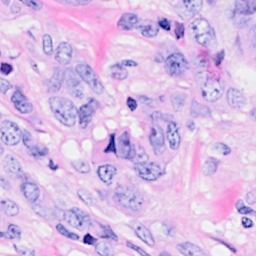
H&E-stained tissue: Breast